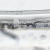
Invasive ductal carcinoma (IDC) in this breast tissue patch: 0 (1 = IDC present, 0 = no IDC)